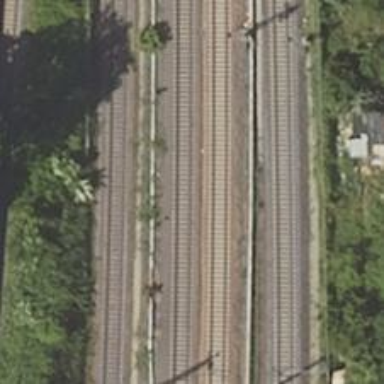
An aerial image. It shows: Railway signal.